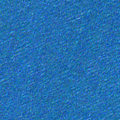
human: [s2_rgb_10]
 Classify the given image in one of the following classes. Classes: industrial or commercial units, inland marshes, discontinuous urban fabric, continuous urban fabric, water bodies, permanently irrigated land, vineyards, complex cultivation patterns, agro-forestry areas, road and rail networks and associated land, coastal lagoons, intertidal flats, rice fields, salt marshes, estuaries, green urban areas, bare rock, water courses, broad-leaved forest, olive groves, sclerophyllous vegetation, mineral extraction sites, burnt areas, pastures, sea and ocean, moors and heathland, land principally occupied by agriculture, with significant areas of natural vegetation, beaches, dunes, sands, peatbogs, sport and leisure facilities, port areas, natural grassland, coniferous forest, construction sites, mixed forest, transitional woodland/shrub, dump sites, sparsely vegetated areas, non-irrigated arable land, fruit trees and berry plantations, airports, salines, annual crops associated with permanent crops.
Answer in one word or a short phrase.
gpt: sea and ocean